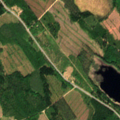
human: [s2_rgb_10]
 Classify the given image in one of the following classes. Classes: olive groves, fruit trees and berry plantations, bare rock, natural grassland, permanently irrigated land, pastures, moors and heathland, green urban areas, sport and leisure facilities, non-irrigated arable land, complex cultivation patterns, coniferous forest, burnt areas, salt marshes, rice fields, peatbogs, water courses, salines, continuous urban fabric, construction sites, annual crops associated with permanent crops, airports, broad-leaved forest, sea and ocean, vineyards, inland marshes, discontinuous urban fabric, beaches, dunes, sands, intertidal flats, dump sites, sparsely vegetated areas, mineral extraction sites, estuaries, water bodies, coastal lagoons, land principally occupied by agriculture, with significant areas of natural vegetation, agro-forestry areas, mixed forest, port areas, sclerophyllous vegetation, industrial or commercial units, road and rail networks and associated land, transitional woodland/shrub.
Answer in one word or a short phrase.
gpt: coniferous forest, mixed forest, transitional woodland/shrub, water bodies